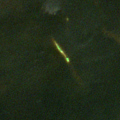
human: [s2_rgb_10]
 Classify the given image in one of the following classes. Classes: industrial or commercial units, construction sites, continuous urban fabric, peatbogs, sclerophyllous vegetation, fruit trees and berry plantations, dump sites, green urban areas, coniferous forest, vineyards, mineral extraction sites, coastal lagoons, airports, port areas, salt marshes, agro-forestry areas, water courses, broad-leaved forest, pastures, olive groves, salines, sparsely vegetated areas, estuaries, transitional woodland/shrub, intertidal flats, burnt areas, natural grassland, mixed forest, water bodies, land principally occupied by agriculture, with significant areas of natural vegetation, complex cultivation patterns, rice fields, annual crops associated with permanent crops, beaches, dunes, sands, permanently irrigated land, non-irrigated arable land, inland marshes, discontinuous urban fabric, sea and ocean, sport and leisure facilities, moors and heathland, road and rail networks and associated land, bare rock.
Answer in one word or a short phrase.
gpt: water bodies